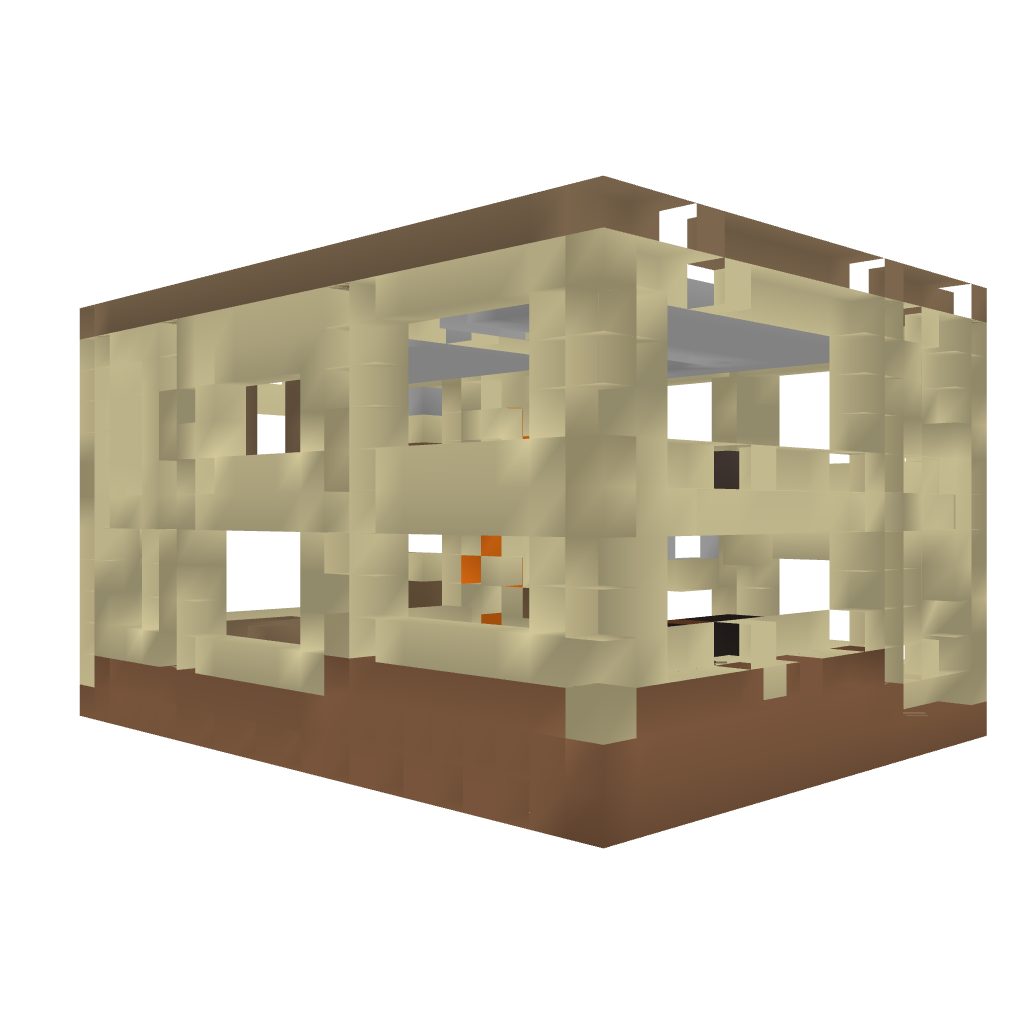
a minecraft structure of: Sandstone House